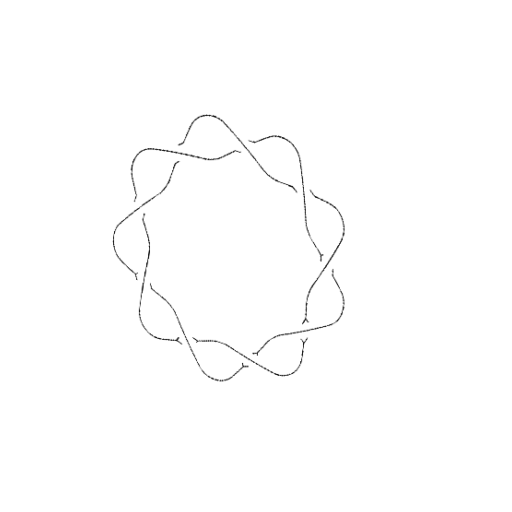
Crossing number: 9